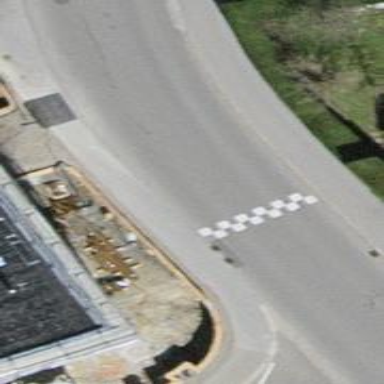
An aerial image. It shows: Tertiary road with sidewalks on both sides.